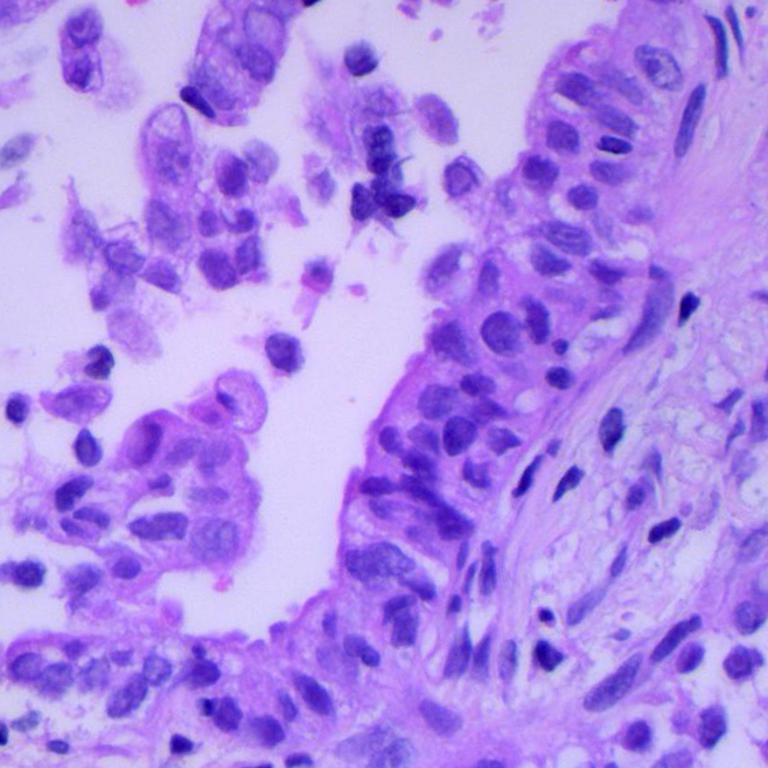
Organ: lung
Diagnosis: adenocarcinomas